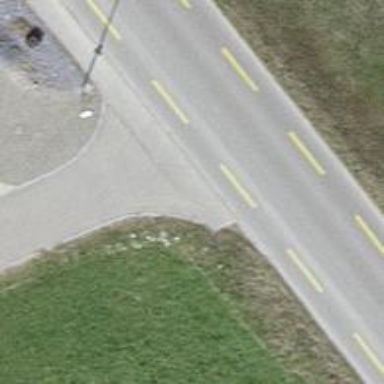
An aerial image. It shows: Asphalt road in residential area.